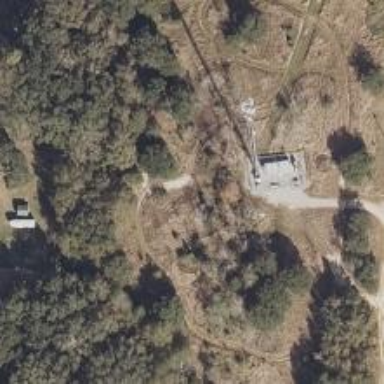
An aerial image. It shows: Communication mast tower.